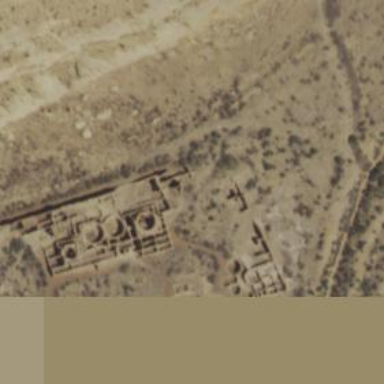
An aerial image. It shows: Historic ruins of building.